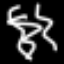
Label: squiggle